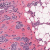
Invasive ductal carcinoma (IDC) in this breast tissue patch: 1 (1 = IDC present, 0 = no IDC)